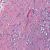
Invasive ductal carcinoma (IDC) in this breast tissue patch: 1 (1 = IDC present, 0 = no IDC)